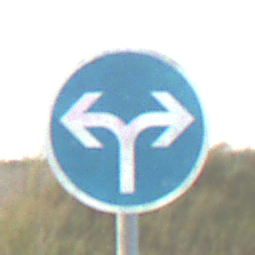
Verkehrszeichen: VorgeschriebeneFahrtrichtungRechtsOderLinks
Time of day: SunriseSunset
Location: Outdoor (RoadRail)
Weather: PartlyCloudy
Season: NotSpecified
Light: Natural